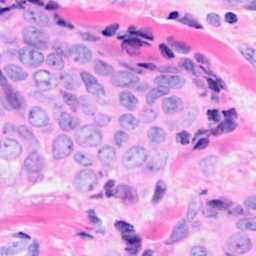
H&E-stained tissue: Breast